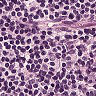
Metastatic tissue present: no